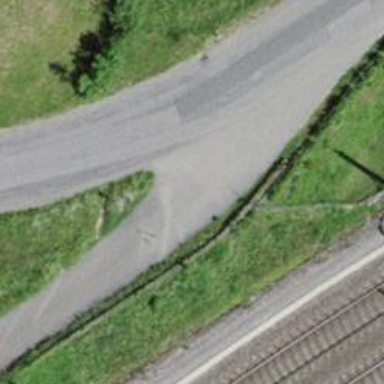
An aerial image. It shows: Asphalt track with grade 1 tracktype.